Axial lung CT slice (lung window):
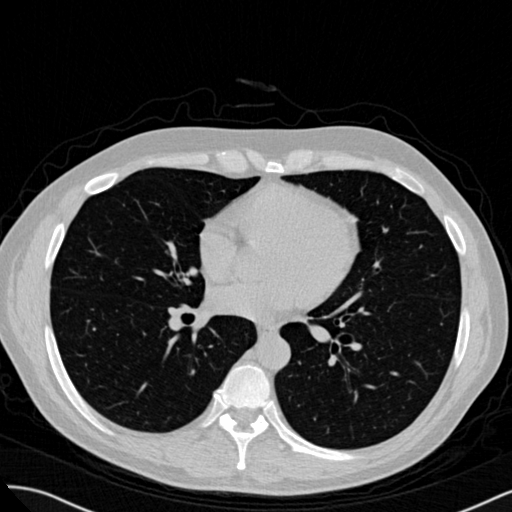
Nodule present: no